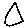
Label: triangle